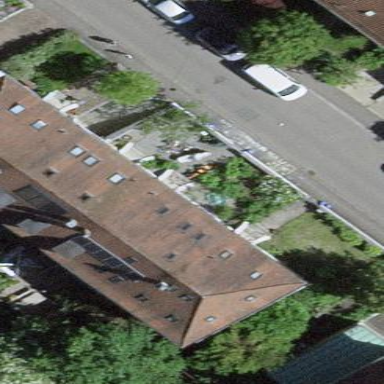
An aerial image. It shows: Terrace building.